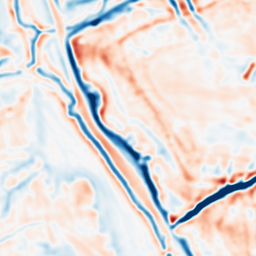
Category: multiscale
Decomposition family: dog
Decomposition parameters: sigma_low: 2
sigma_high: 5
Upsampling method: bicubic
Upsampling parameters: scale: 2
Upsampling scale: 2